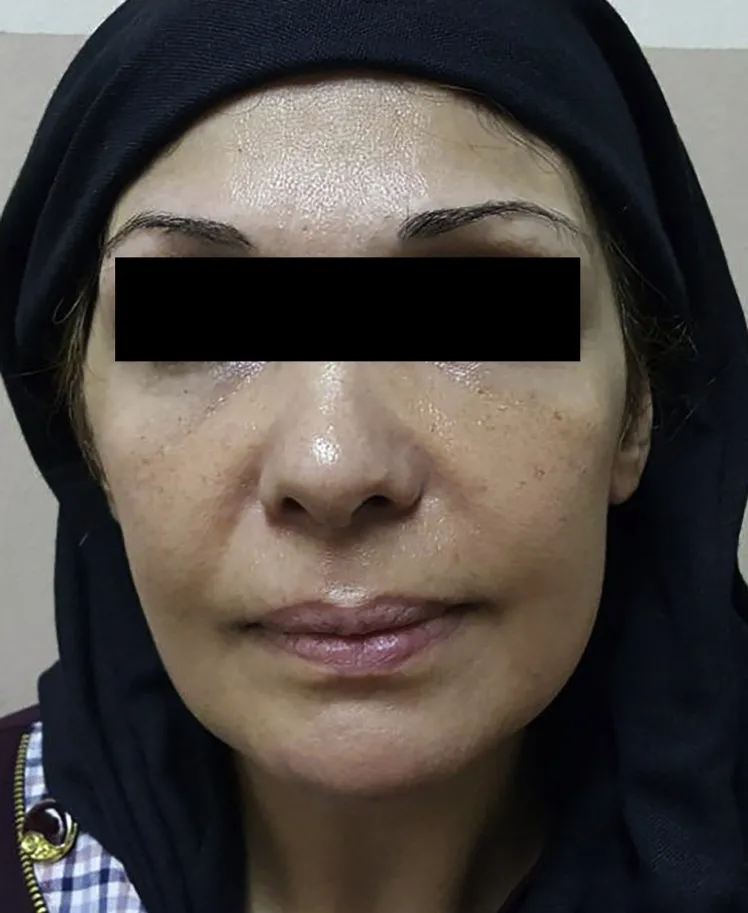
Right-sided Pre-auricular swelling.
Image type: medical_photograph (oral_photograph)